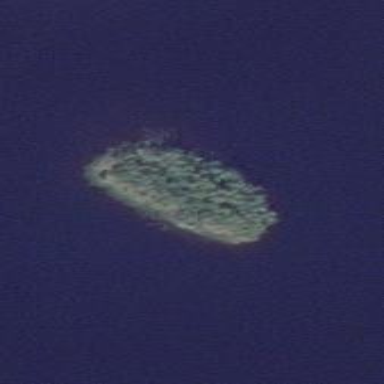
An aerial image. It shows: Islet.